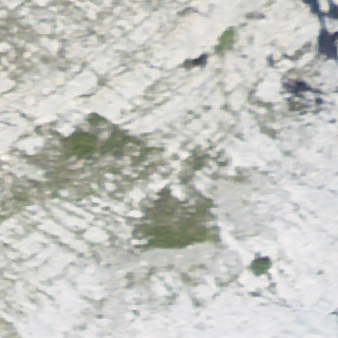
Label: other